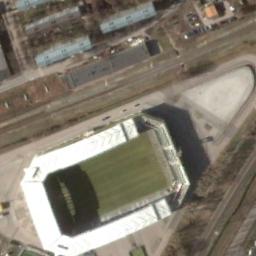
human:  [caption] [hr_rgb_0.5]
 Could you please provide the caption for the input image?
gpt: The square gymnasium is surrounded by roads, And there is a road to the residential area .

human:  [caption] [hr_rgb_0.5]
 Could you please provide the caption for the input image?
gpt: The stadium is on the bare land next to some buildings .

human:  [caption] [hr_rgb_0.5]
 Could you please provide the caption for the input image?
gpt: There is a baseball field between the two roads .

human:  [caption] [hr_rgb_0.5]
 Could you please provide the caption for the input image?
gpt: Several buildings are beside the stadium .

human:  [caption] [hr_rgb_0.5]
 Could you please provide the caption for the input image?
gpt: There are some buildings beside the stadium with a white roof .